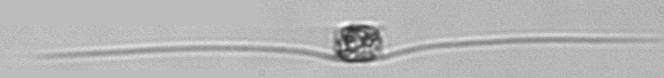
Label: Chaetoceros_danicus